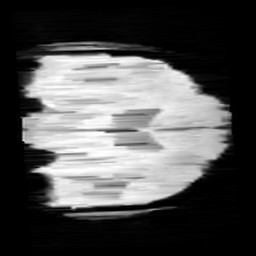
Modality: minIP
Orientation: coronal
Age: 10
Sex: male
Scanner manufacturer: siemens
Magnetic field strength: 3 T
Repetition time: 0.027 s
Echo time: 0.02 s